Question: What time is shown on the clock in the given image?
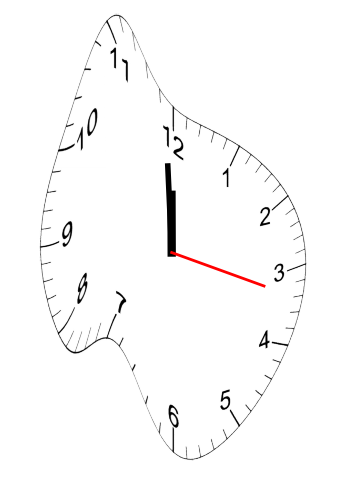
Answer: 11:59:17